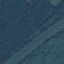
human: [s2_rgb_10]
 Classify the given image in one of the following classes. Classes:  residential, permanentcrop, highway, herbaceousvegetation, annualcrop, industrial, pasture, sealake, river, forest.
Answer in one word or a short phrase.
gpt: River